Question: So I have this function called "createGameObjectConstructor" which takes a function and a prototype adds the prototype and a method to the function then returns the function.It can be used like this
'''
Monster = createGameObjectConstructor(function () {
this.evilness = 9001;
}, {
eatHuman:function () {
console.log('human consumed');
}, type:'scary'
});
'''
and "createGameObjectConstructor" looks like this
'''
createGameObjectConstructor = (function () {
var recent = function () { //every actual object constructor will share this method
return (instance.length> 0) ? instance[instance.length - 1] :null;
};
return function (constructor, prototype) { //createGameObjectConstructor
var instanceArray = new Array();
constructor.prototype = prototype;
return function (){ //actual object's constructor
var instance = new constructor();
instance.constructor = constructor;
instanceArray.push();
return instance;
};
f.recent = recent;
return f;
}
}());
'''
But when I call 'Monster().eatHuman();' in Chrome's console it returns the function undefined but with a weird arrow next to it, is this because my bizarre coding somehow led it too eval the code or something?

here's a fiddle <URL>
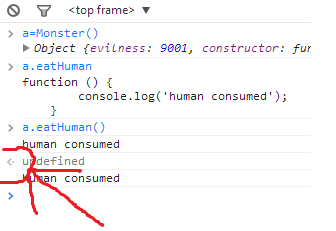
Answer: This just means the of the function is 'undefined'.
All JavaScript functions <URL> if no explicit 'return' statement is found.
'''
function foo(){
console.log("Hi");
}
foo(); // you will get the same 'undefined'
'''
But
'''
function foo(){
console.log("Hi");
return 5;
}
foo(); // you will get 5 with that arrow
'''